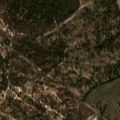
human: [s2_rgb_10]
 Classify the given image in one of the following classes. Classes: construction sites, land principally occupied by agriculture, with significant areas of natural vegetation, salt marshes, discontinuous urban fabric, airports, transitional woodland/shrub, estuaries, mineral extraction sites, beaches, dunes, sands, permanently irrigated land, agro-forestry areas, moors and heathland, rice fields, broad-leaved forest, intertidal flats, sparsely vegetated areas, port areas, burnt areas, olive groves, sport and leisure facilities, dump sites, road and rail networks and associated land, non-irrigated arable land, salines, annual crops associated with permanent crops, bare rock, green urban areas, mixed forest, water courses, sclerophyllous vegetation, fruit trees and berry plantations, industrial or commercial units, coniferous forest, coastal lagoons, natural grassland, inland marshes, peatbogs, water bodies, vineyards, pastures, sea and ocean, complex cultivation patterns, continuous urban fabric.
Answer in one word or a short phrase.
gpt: pastures, agro-forestry areas, broad-leaved forest, mixed forest, transitional woodland/shrub